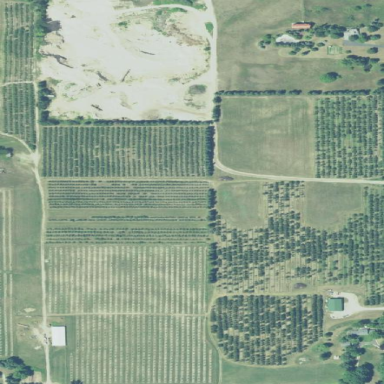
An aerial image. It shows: Orchard.